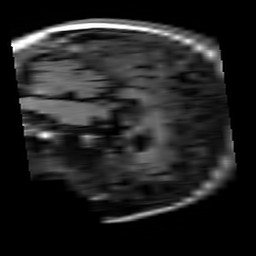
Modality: T1w
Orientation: sagittal
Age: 25
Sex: female
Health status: healthy
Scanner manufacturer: siemens
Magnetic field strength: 3 T
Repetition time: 4.1 s
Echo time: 0.0085 s